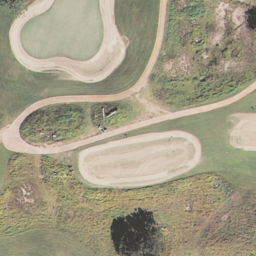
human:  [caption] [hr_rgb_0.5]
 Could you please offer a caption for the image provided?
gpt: There are turfs and some bunkers and withered trees in the golf course .

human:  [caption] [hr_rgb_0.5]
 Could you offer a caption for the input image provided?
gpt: A part of a golf course with green turfs and some bunkers and withered trees .

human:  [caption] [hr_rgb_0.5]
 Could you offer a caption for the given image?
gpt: A part of a golf course with green turfs and some bunkers and withered trees .

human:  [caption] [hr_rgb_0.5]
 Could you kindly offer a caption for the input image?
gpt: This is a part of a golf course with green turfs and some bunkers and trees .

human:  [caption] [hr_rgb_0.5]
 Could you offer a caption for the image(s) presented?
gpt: Green turfs and some bunkers and withered trees in the golf course .